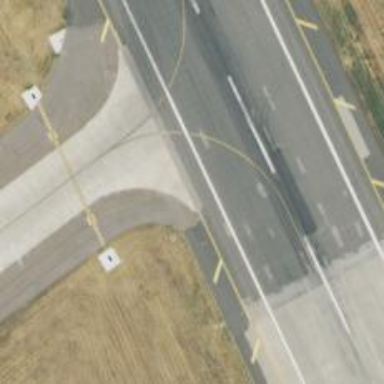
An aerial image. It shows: View of taxiway at the airport.